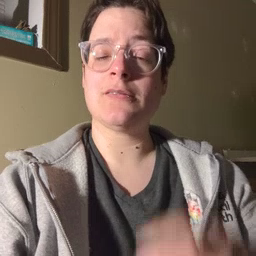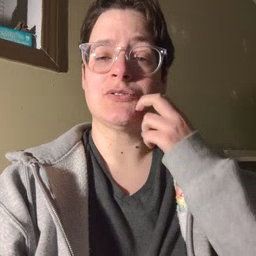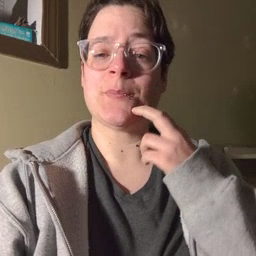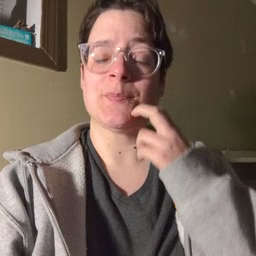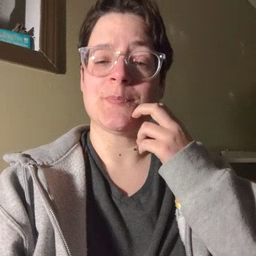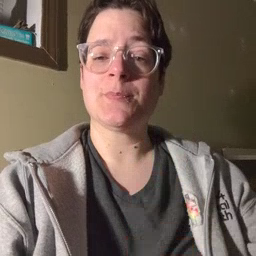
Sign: gum